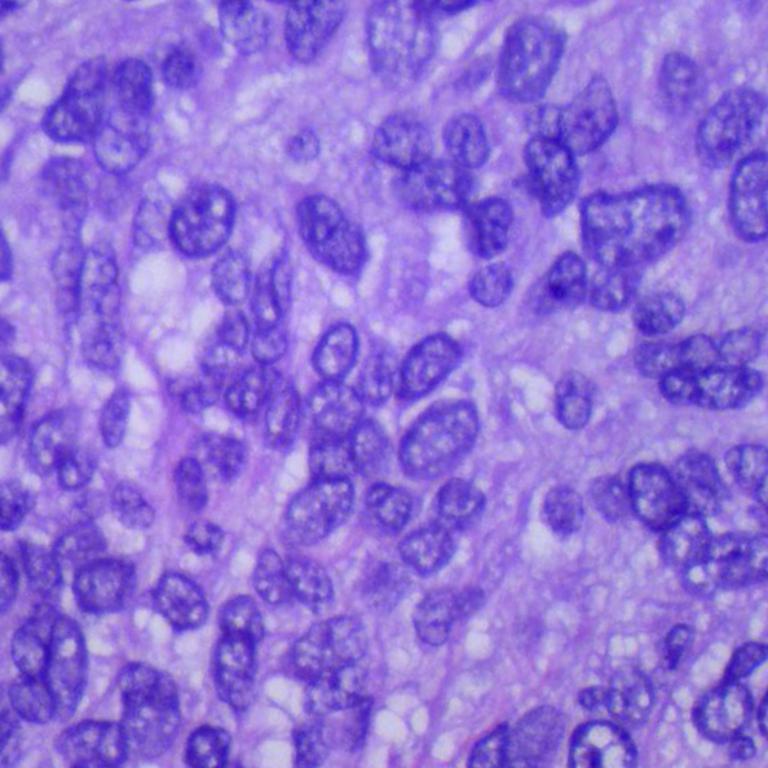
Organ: lung
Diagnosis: squamous carcinomas